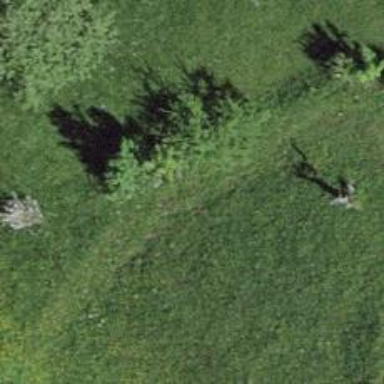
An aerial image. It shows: Path covered with grass.